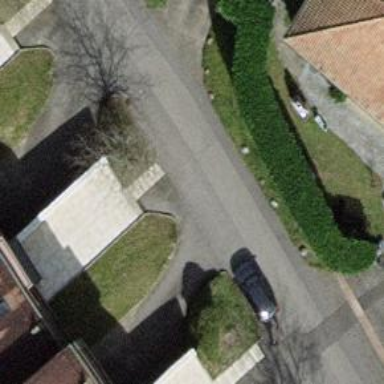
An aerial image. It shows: Asphalt road in residential area.